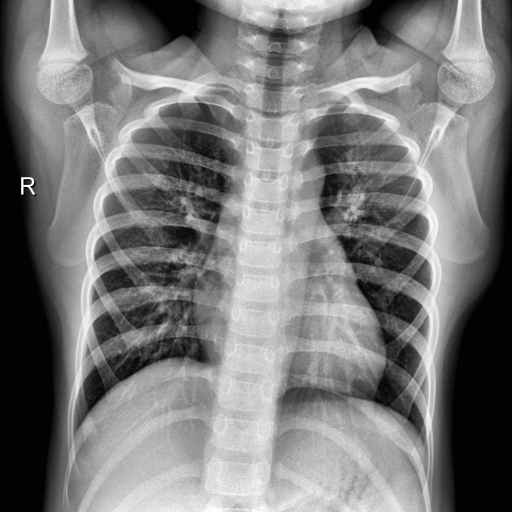
Finding: NORMAL